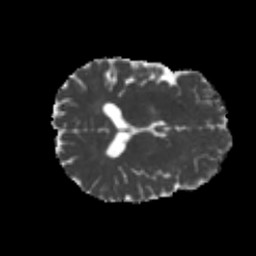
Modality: MD
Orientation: axial
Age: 21
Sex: male
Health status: healthy
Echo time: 0.074 s